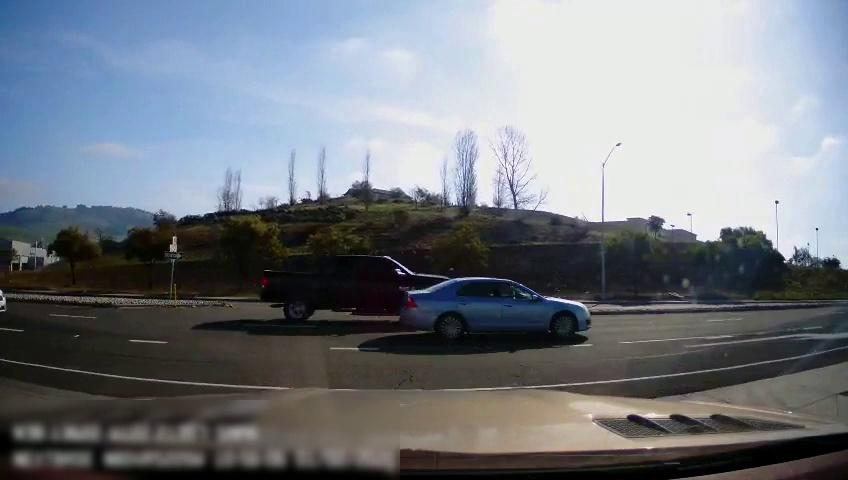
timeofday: Day
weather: Sunny
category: Drivable Space
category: Vehicles | Car
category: Vehicles | Truck
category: Vehicles | Car
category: Traffic | Signs